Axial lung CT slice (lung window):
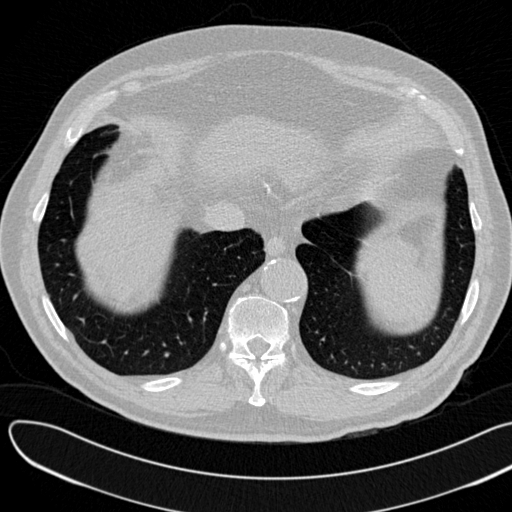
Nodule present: no